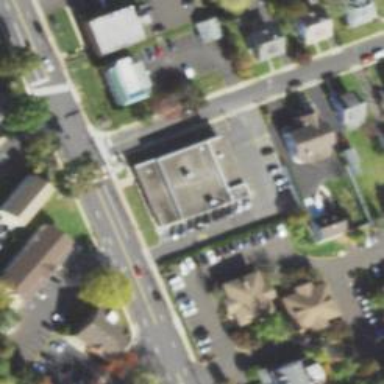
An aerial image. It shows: Post office.